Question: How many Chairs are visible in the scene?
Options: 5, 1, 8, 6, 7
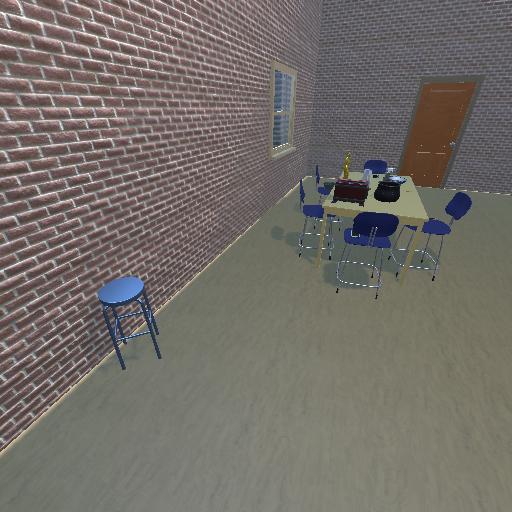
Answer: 5